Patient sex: F
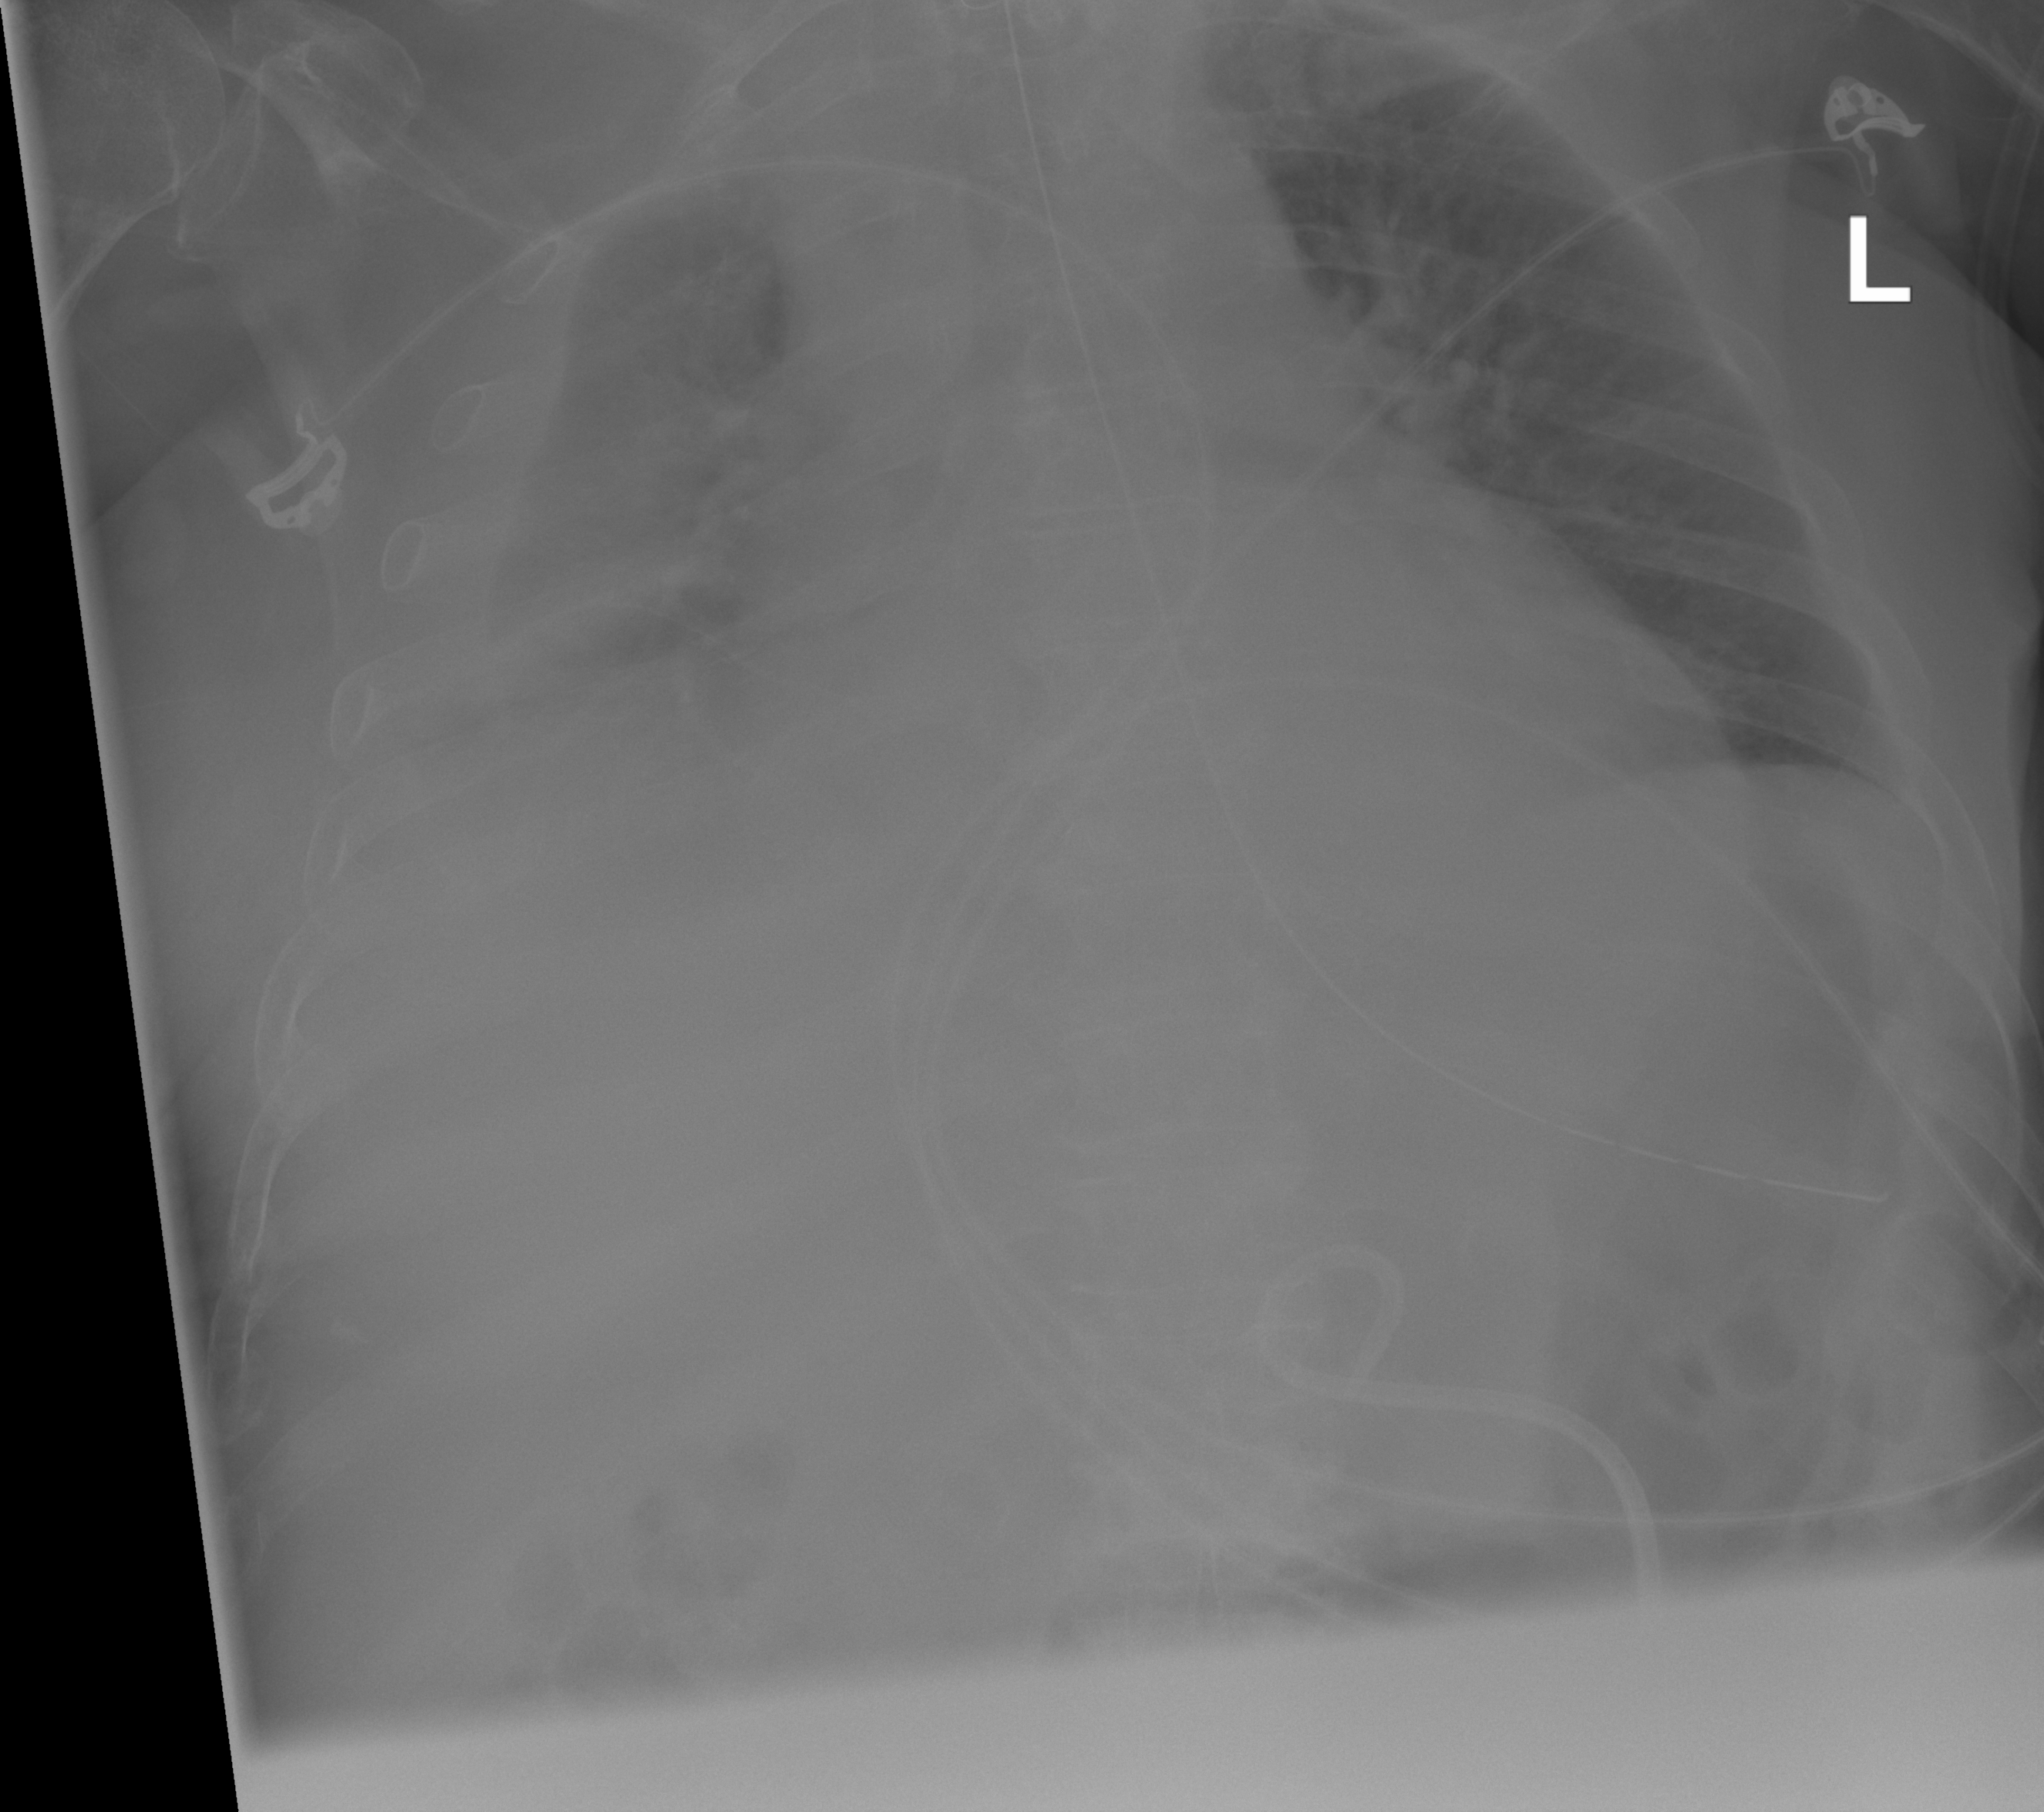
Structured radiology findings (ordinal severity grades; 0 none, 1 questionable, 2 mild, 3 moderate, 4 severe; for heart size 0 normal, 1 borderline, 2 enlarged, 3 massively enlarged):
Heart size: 2
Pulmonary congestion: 2
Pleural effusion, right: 3
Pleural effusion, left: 0
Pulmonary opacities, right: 0
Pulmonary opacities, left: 0
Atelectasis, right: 3
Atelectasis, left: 0